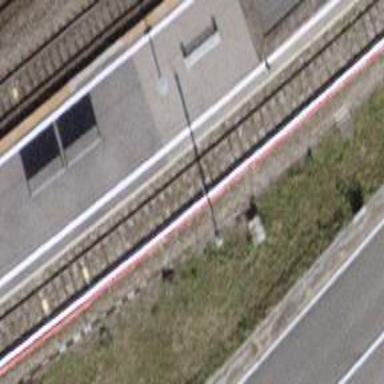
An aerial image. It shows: Public transport stop position.